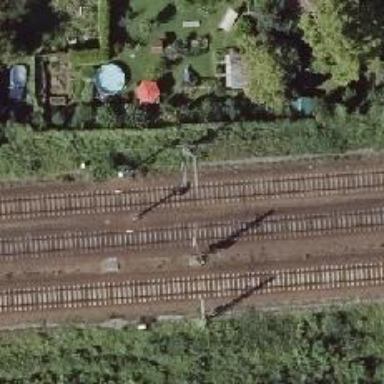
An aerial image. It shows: Railway milestone with catenary mast.